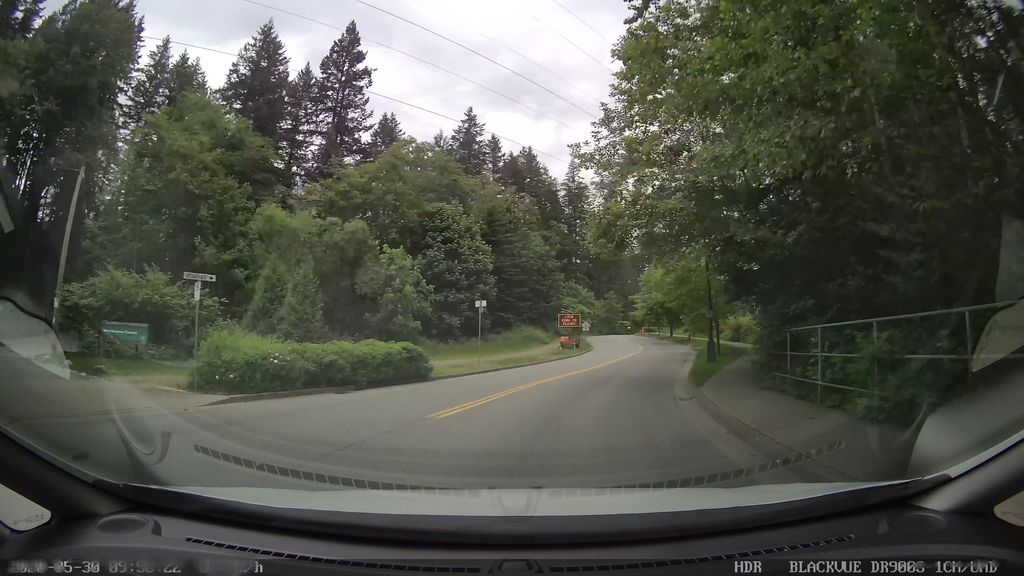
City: vancouver